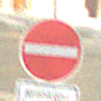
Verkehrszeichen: VerbotDerEinfahrt
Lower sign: BesondereFahrzeugeUndTransportgueter4
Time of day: Night
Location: Outdoor (Urban)
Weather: PartlyCloudy
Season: NotSpecified
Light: Artificial